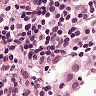
Metastatic tissue present: no